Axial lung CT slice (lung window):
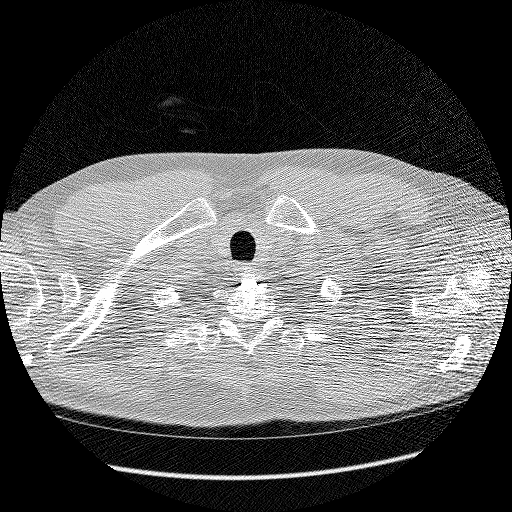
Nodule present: no